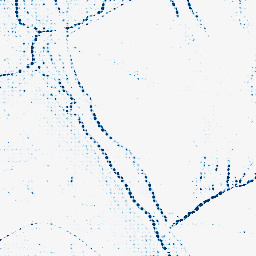
Category: morphological
Decomposition family: morphological_rect
Decomposition parameters: operation: closing
width: 5
height: 3
Upsampling method: sinc_hamming
Upsampling parameters: scale: 8
kernel_size: 4
Upsampling scale: 8